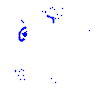
Particle: electron